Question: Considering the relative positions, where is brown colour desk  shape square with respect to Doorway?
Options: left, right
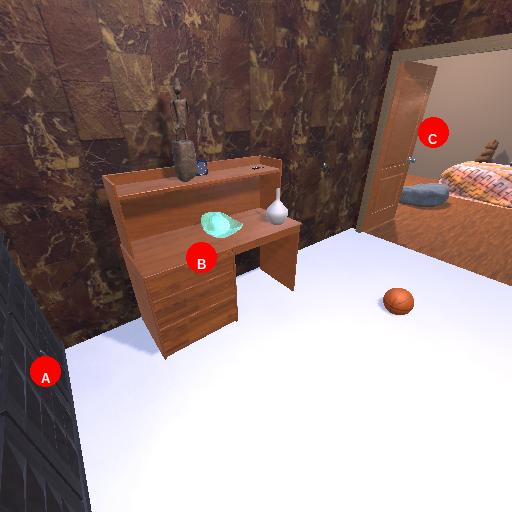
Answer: left